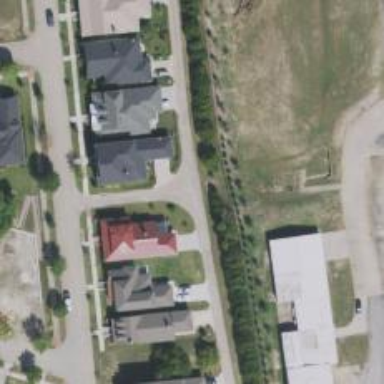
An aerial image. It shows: Alleyway designated as service road.